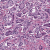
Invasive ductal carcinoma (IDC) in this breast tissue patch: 1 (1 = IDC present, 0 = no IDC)